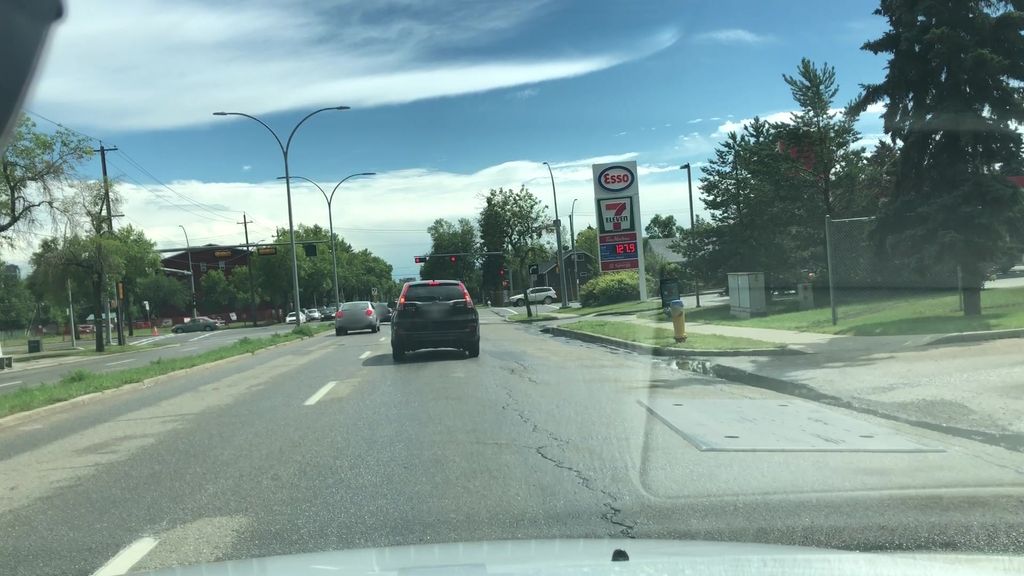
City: edmonton